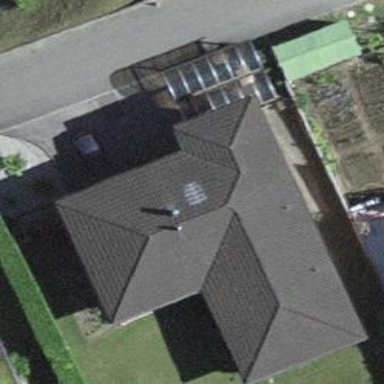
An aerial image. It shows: Simple house.